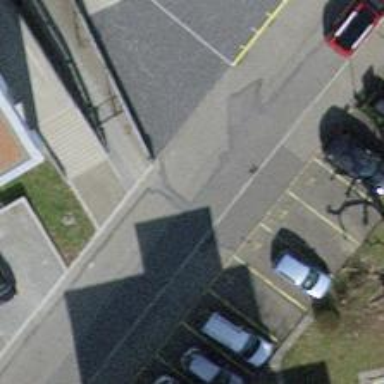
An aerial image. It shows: Parking available on the street side.